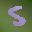
Label: 5